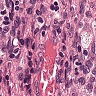
Metastatic tissue present: no